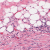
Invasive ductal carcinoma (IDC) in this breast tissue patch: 0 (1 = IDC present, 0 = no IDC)